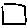
Label: square